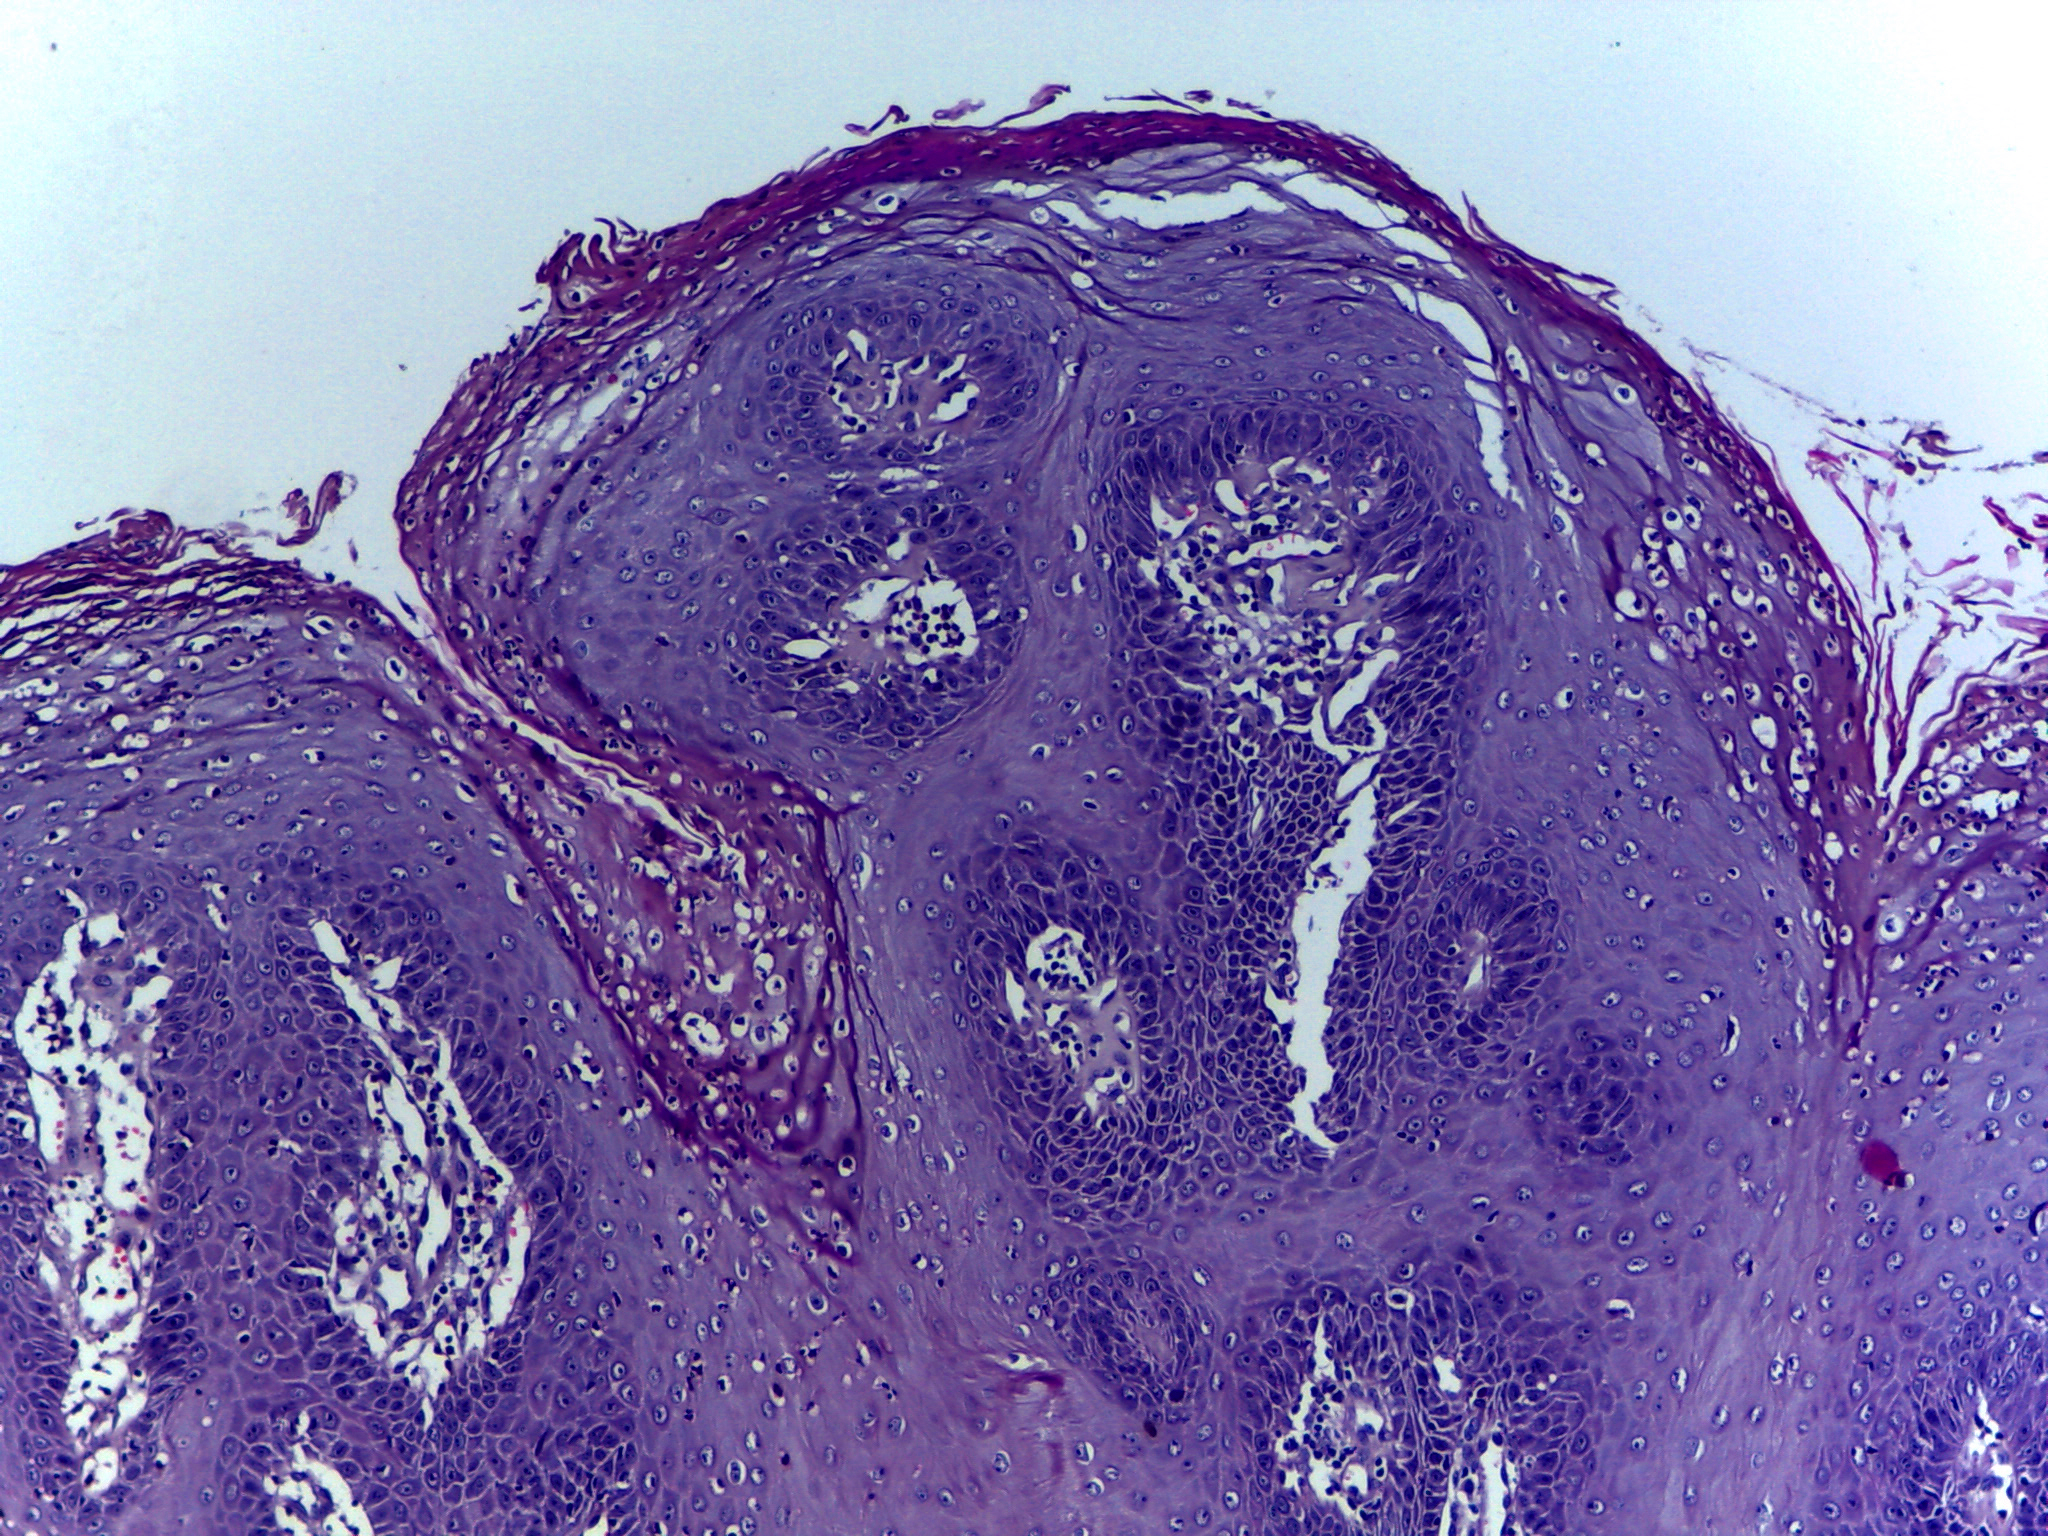
Diagnosis: OSCC